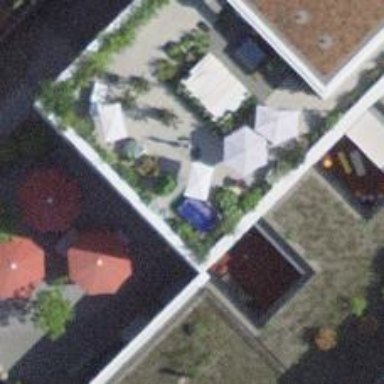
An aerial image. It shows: Kindergarten.